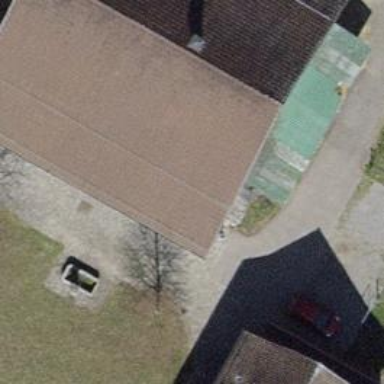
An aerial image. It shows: Farm shop.